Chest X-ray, AP view. Patient: 48 years old, sex F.
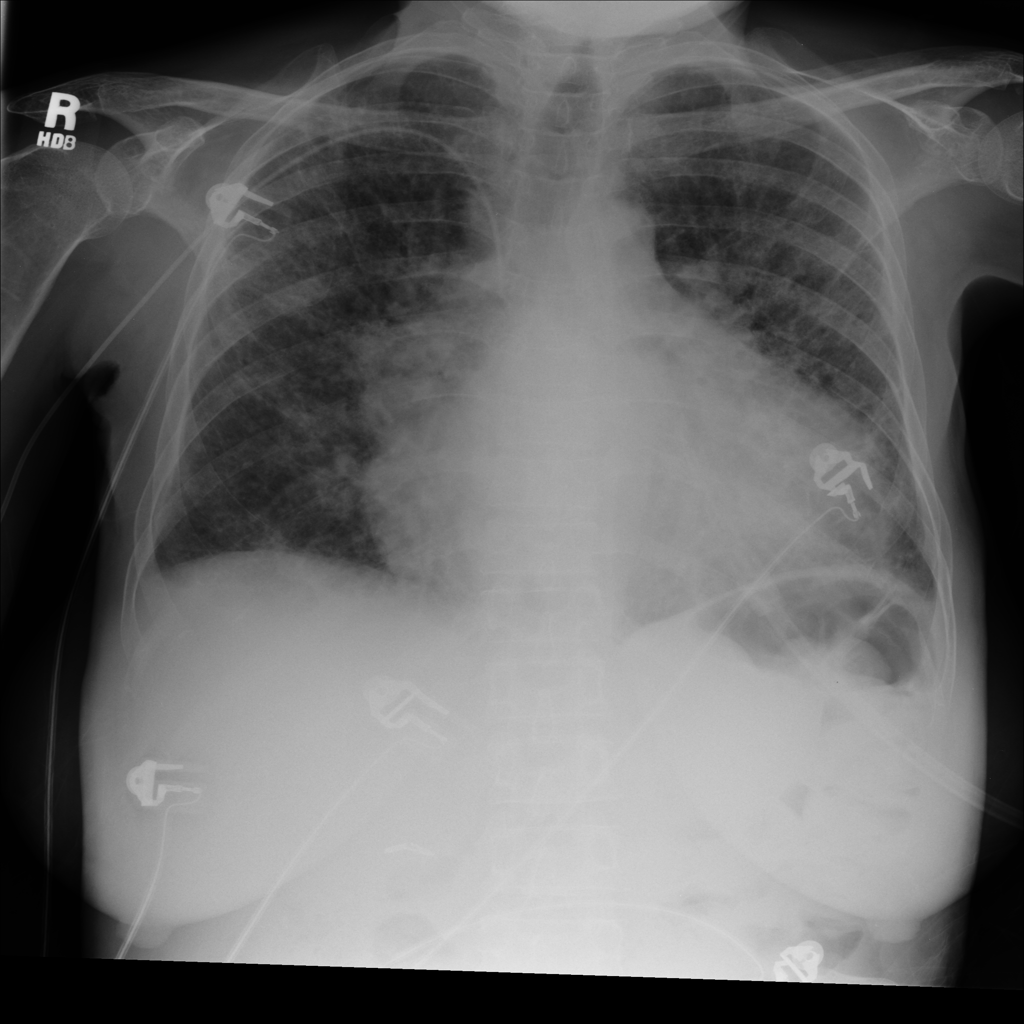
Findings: Cardiomegaly